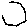
Label: hexagon